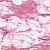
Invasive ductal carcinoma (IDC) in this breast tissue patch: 0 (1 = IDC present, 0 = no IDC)